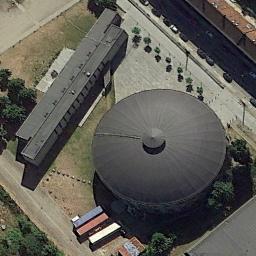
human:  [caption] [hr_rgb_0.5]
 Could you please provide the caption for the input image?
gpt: There is a church with gray circular roof on the open place .

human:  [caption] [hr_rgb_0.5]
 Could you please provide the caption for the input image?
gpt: This is a church, Which is surrounded by many squares .

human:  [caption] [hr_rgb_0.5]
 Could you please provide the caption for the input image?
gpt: The church with a circular pointed dome and a gray striped building is behind the church .

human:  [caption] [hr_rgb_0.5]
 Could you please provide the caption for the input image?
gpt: A rectangular and a round gray-roofed church surrounded by trees .

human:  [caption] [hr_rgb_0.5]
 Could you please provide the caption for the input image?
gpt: The top of the church is round .